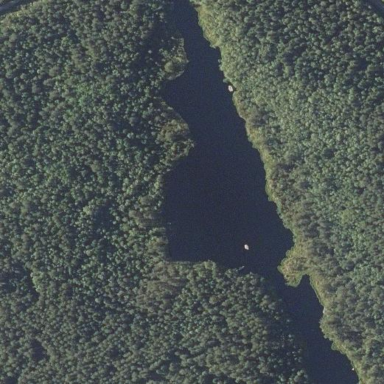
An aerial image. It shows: Serene lake.